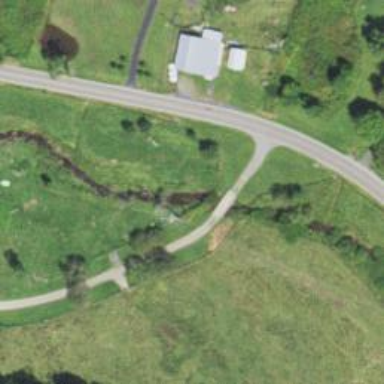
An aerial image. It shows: Driveway bridge over service road.